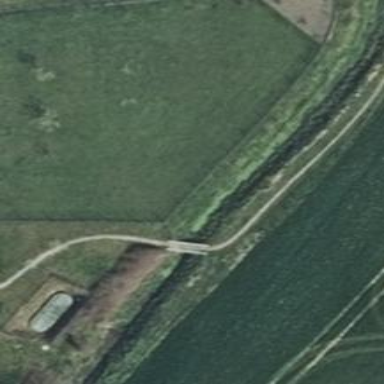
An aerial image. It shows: Footway bridge with concrete surface.